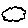
Label: cloud